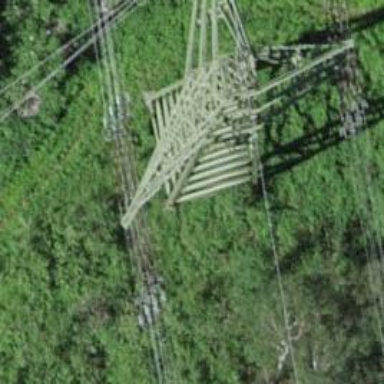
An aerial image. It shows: Three cables of power line.